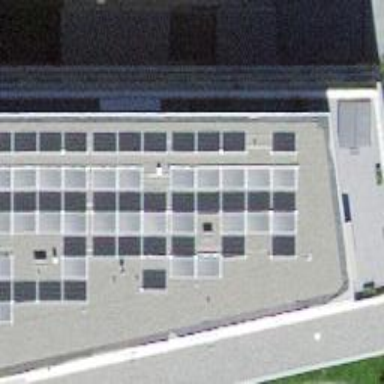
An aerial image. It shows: Apartment building with flat roof.